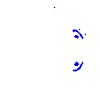
Particle: pion